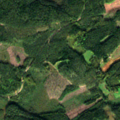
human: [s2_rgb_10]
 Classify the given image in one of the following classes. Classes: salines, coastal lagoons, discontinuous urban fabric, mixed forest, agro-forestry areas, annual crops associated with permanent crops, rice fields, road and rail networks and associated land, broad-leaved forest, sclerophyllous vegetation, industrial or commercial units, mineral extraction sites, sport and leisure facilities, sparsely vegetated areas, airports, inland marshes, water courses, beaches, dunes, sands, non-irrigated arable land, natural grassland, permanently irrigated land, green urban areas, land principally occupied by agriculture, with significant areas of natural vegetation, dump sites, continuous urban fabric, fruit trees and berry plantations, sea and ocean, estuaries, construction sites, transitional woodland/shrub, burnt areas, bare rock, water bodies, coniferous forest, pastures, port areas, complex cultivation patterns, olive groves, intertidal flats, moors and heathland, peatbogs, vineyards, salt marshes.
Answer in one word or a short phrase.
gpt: coniferous forest, transitional woodland/shrub